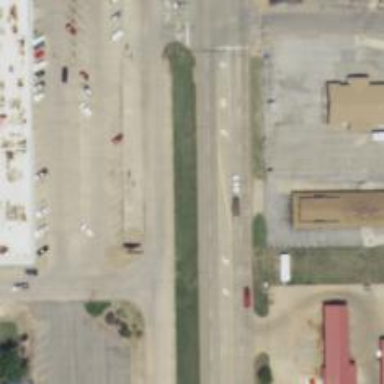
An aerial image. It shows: Asphalt road classified as trunk highway.